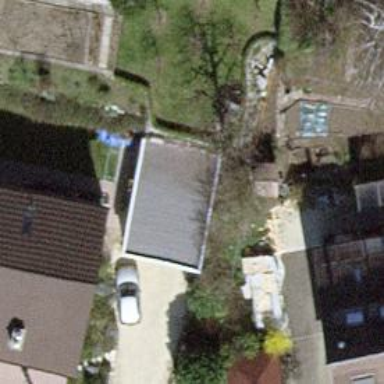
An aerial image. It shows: Garage building.